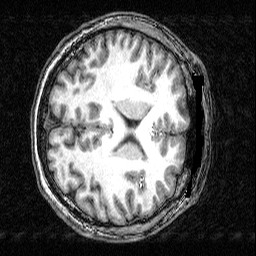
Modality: T1w
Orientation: axial
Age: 26
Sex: male
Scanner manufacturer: siemens
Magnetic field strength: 3 T
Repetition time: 2.5 s
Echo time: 0.00393 s